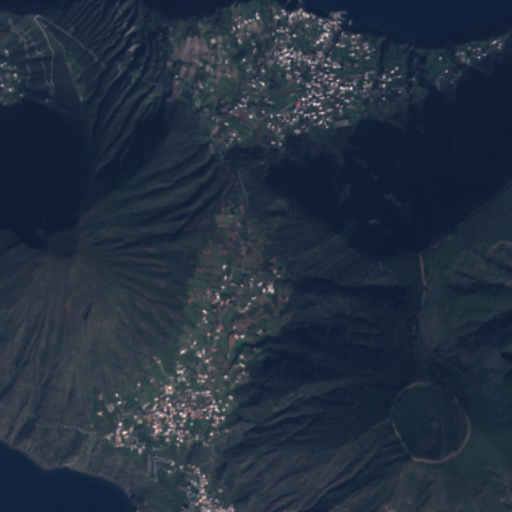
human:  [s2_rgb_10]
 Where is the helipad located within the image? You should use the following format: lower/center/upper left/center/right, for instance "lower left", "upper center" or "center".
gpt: The helipad is located in the upper center of the image.
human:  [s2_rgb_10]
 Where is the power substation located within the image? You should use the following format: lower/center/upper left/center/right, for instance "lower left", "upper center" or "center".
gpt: The power substation is located in the lower center of the image.
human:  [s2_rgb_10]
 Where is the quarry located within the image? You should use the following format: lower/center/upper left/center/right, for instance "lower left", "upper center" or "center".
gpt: There is no quarry in the image.